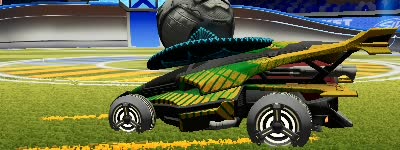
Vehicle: aftershock